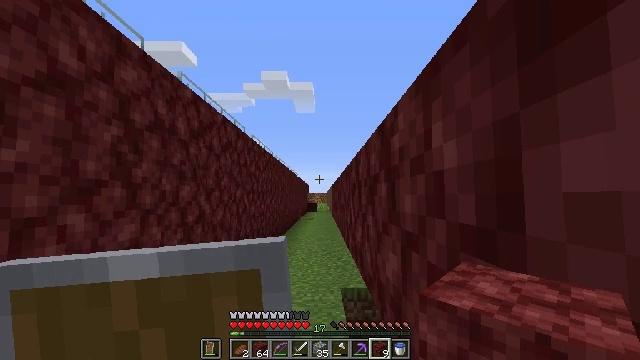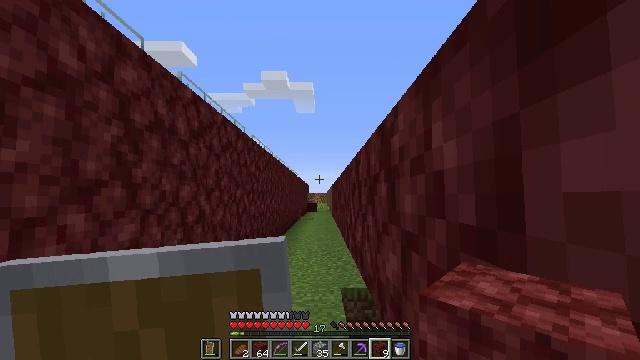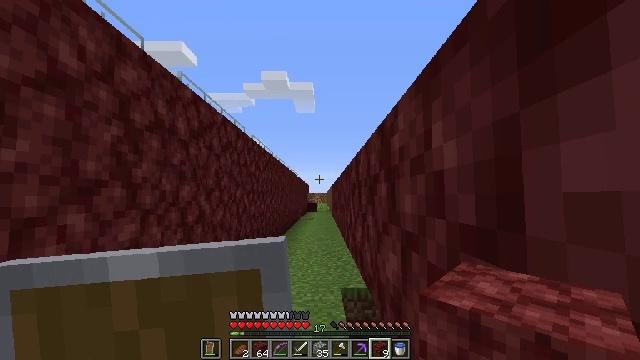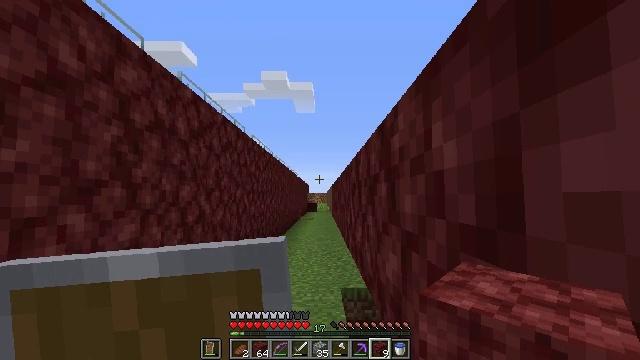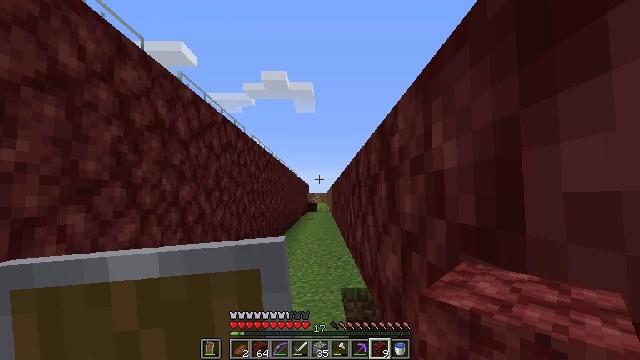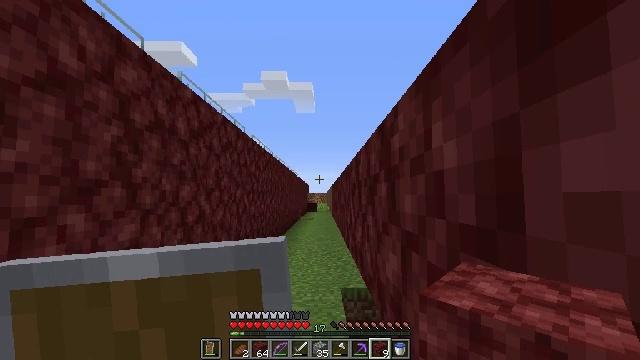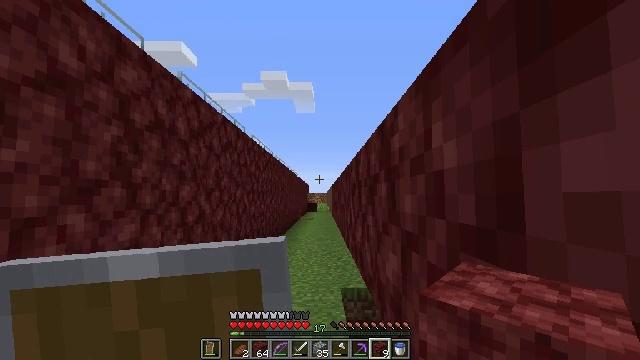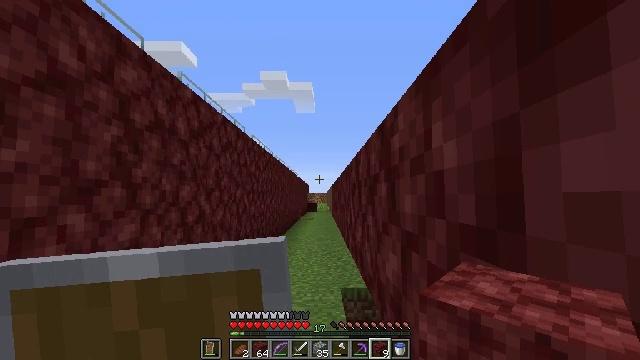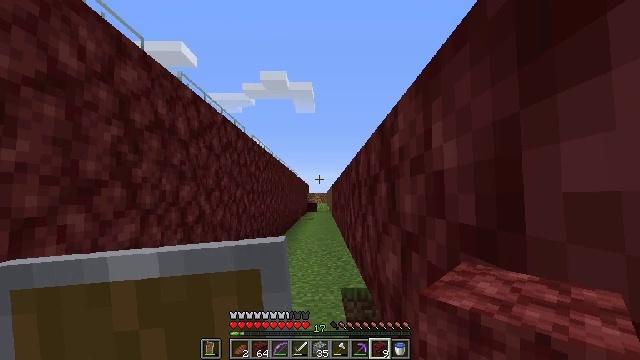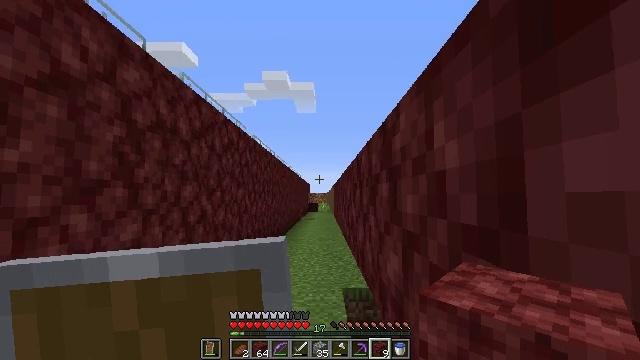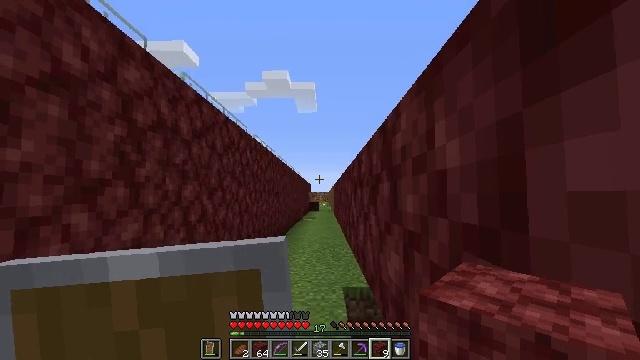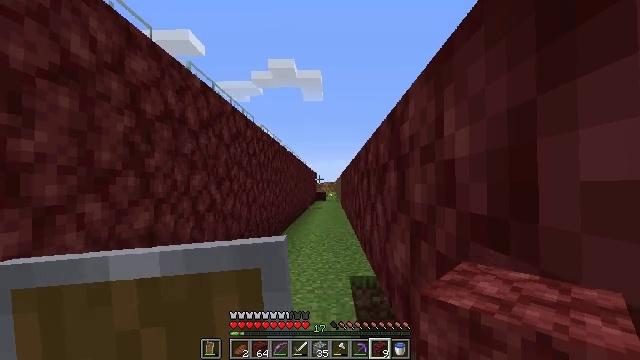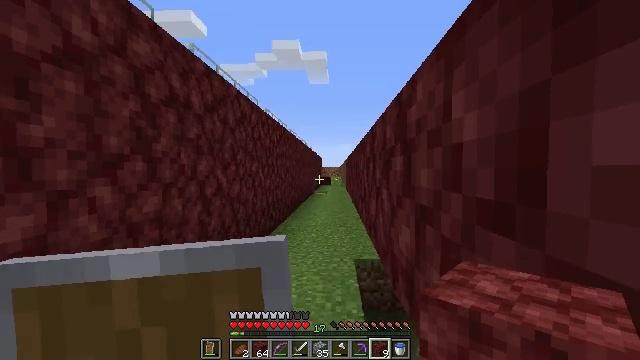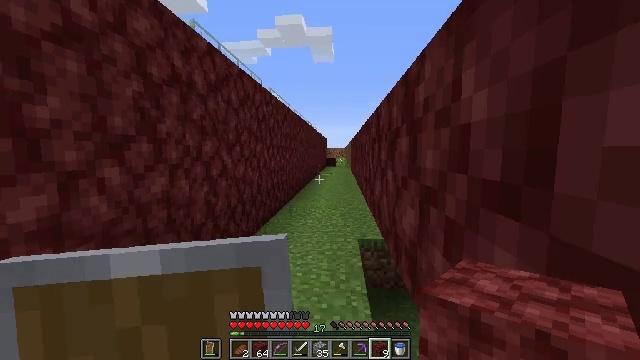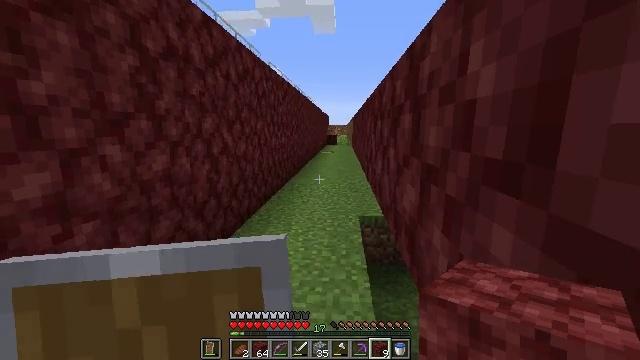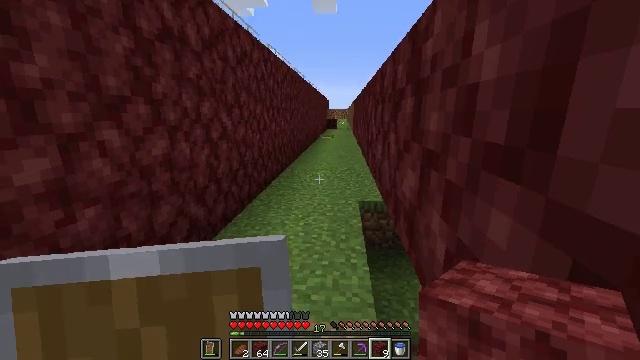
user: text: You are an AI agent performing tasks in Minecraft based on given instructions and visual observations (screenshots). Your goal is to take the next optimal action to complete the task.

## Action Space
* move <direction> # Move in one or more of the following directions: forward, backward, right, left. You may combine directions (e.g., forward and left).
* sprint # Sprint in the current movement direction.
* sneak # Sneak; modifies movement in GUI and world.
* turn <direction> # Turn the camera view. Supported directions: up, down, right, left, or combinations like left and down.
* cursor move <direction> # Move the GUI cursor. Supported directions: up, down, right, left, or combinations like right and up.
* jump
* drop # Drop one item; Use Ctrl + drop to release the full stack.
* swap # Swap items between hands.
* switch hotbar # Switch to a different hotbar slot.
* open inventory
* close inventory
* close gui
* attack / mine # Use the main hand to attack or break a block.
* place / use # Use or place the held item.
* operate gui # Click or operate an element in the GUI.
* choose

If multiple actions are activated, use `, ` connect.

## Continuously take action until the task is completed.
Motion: motion action
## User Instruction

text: Mine potatoes from the farmland.
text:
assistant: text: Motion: no_op
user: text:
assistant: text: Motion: no_op
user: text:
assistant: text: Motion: no_op
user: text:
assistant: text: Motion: no_op
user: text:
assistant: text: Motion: no_op
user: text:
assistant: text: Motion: no_op
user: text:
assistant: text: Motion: no_op
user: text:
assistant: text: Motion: no_op
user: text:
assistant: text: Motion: no_op
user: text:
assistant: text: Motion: no_op
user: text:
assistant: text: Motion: turn left and down
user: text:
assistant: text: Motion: turn left and down
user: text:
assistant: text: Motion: turn left and down
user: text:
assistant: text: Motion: turn down
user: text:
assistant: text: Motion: turn down
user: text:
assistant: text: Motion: turn down
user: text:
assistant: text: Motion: turn down
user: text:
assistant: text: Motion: no_op
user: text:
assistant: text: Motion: no_op
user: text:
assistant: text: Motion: no_op
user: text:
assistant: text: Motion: no_op
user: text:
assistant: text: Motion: no_op
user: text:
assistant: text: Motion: no_op
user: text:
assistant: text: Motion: no_op
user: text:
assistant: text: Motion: no_op
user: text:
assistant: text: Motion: no_op
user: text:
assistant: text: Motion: no_op
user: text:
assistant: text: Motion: no_op
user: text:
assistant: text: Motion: no_op
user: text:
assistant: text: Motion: no_op